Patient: sex M, age 43
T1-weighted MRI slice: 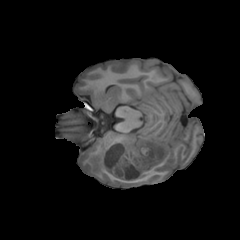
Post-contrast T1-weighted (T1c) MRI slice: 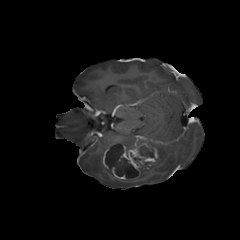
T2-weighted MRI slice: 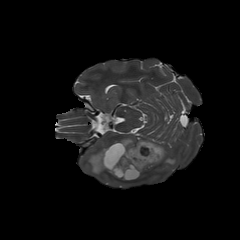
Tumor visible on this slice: yes
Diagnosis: Glioblastoma, IDH-wildtype
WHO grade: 4